三年级 · 度量几何学
算下面图形的周长。(8 分)
(1)

(2)

10 厘米
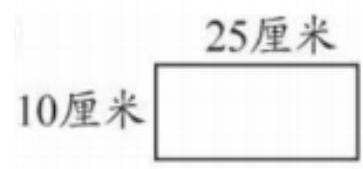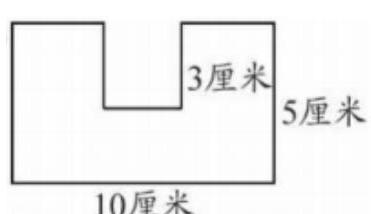
答案: (1) $(10+25) \times 2=70$ (厘米)
(2) $(10$ +5 ) $\times 2+3 \times 2=36$ (厘米)